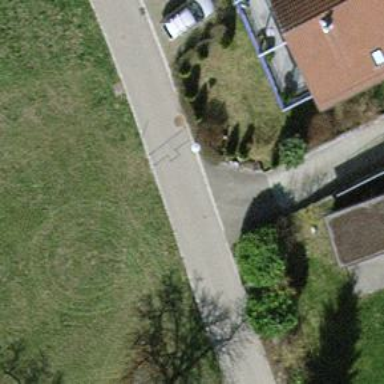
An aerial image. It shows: Residential road with asphalt surface.